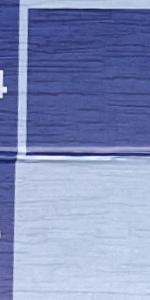
Label: Empty